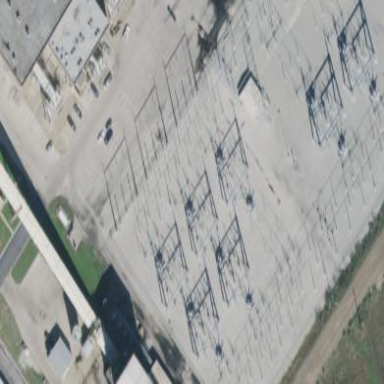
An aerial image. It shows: Fence surrounds transmission level power substation.